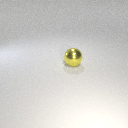
large yellow metal sphere